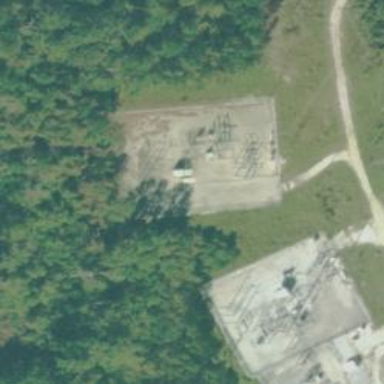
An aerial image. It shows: Power substation surrounded by fence.